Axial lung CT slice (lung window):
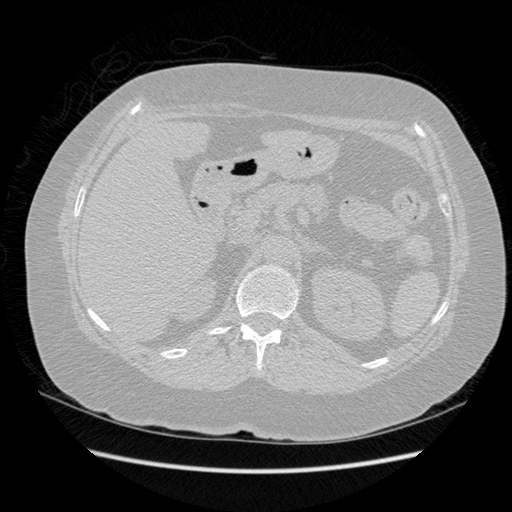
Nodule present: no